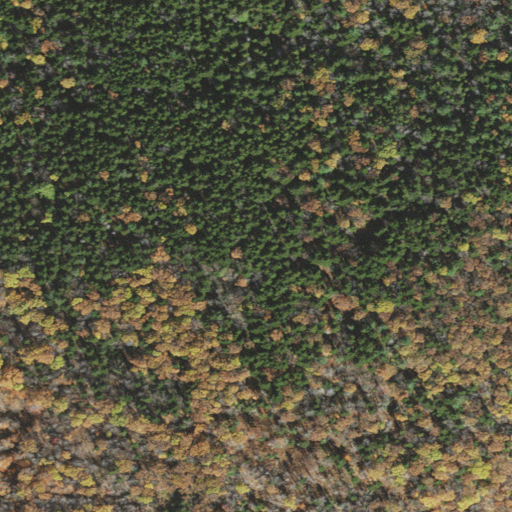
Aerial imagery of mountain in New Hampshire named Barrett Mountain containing evergreen forest, mixed forest, and deciduous forest